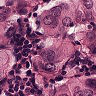
Metastatic tissue present: yes